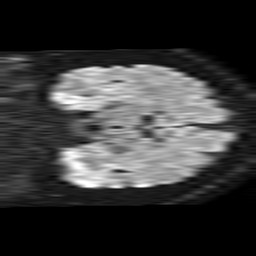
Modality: TRACE
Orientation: coronal
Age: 55
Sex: male
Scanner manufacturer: philips
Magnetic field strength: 1.5 T
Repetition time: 4.6 s
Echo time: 0.08517 s